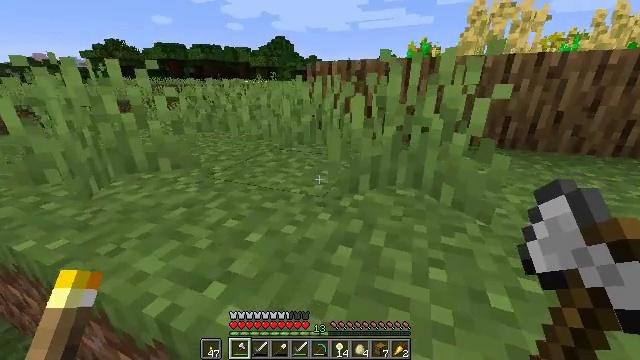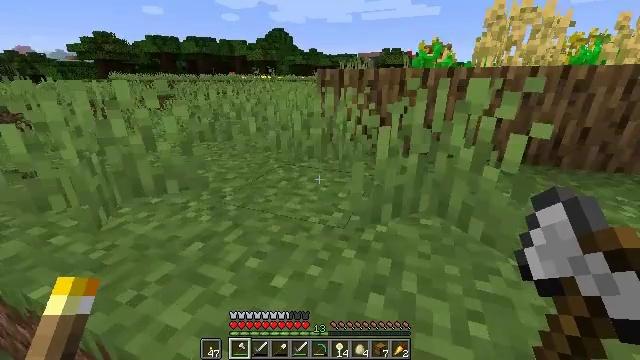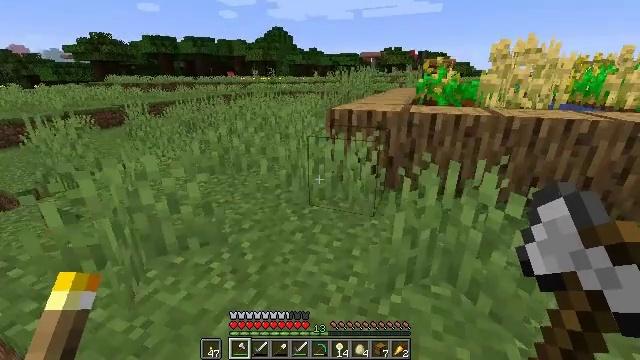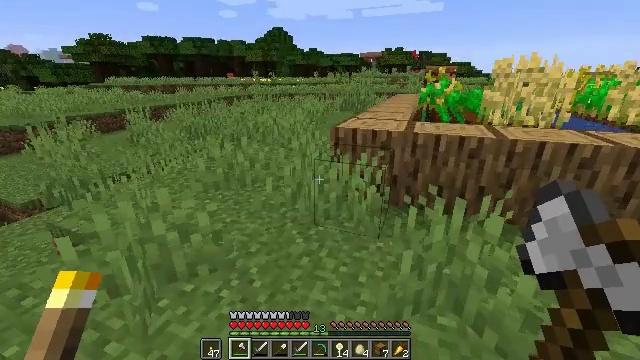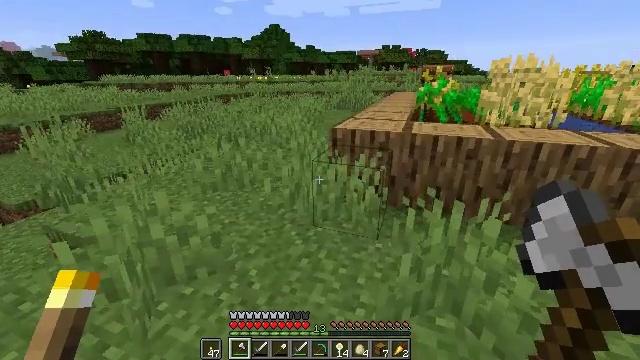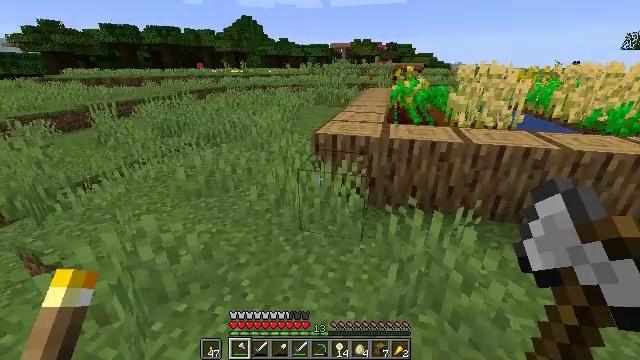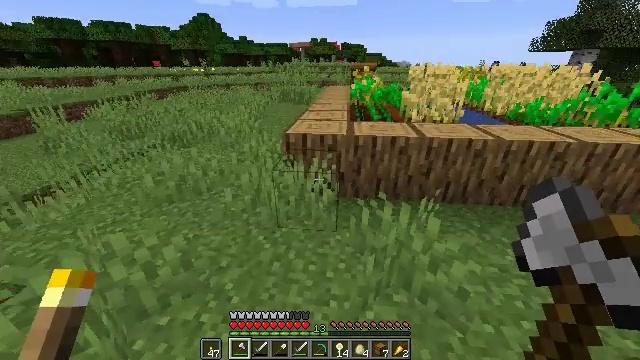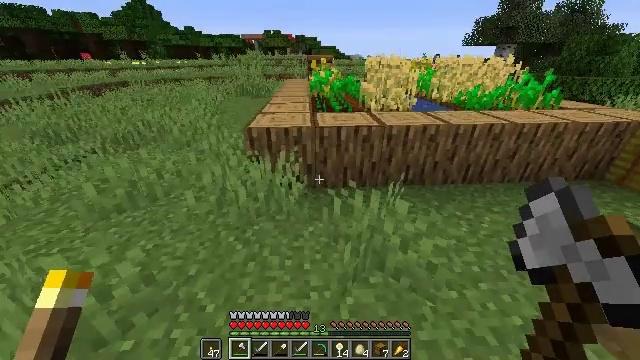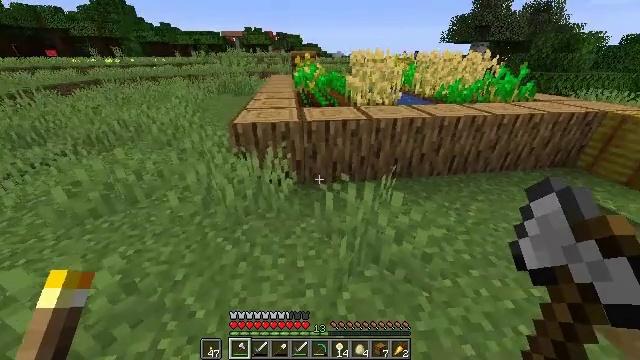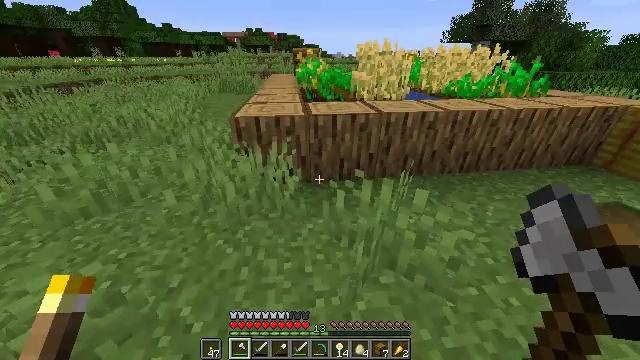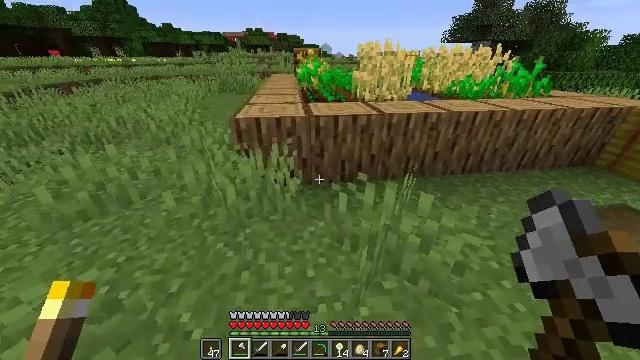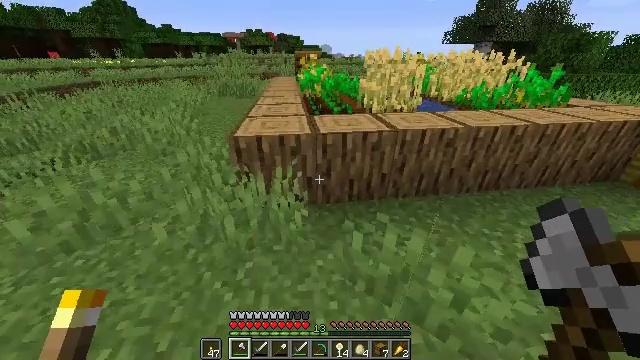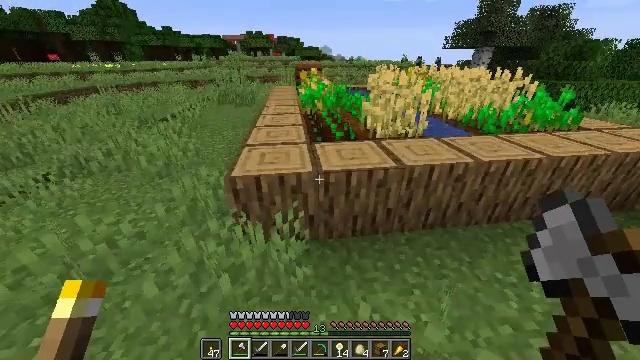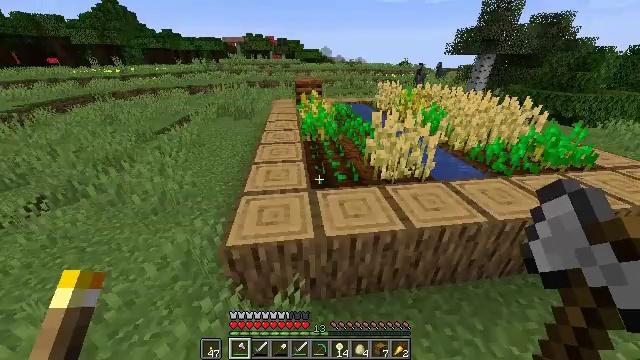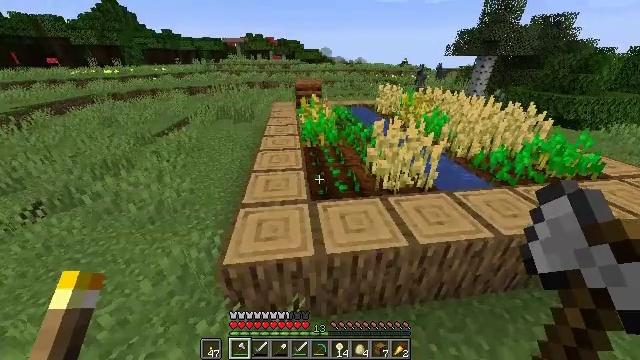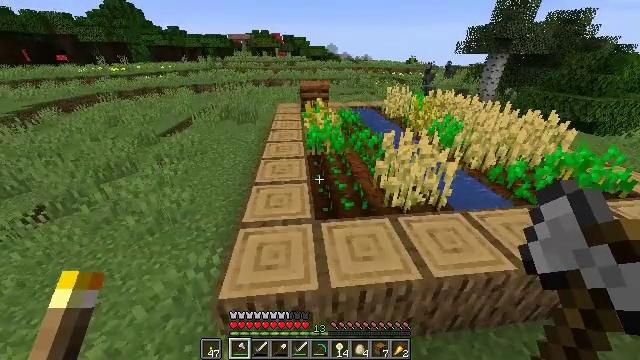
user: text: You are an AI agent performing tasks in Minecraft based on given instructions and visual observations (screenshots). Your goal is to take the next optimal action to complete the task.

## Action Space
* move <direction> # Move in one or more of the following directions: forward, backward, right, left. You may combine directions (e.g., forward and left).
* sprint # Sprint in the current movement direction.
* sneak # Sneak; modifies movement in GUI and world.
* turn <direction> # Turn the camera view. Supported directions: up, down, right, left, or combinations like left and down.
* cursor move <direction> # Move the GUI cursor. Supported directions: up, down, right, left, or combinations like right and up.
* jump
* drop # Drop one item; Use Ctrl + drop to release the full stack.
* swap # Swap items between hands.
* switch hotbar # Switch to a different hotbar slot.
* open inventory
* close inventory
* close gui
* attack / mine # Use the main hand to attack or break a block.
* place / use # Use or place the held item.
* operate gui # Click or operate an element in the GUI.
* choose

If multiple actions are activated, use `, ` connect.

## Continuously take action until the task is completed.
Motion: motion action
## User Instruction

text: Gather carrots from the field.
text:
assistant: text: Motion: move forward, sprint, jump
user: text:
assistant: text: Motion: move forward, sprint, jump
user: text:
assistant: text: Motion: move forward, sprint, jump
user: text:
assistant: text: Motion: move forward, sprint, jump
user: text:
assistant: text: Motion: move forward, turn right and down, jump
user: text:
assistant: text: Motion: move forward, turn right and down, jump
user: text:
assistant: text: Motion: move forward, turn right and down, jump
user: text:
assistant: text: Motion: move forward, turn right, jump
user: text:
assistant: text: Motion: move forward, jump
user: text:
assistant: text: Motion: move forward, sprint, jump
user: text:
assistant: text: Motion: move forward, sprint, jump
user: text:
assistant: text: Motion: move forward, sprint, jump
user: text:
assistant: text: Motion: move forward, sprint, jump
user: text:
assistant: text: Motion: move forward, jump
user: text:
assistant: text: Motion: move forward, turn left, jump
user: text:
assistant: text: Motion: move forward, turn left, jump
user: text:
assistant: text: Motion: move forward, turn left, jump
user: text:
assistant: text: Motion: move forward, turn left, jump
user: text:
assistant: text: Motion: no_op
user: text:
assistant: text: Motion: no_op
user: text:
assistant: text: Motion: no_op
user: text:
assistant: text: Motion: no_op
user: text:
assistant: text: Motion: no_op
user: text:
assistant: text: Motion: no_op
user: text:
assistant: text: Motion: no_op
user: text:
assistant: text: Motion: move forward
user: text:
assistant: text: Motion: move forward
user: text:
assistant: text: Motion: move forward
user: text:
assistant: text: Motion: no_op
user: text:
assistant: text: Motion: turn right and down